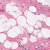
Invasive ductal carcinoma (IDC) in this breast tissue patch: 0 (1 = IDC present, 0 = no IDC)